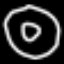
Label: donut